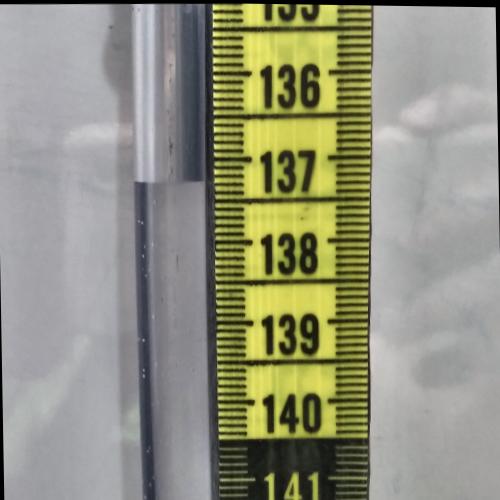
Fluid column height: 137.3 cm